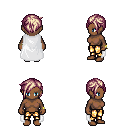
a pixel art fantasy rpg character, female body template, human, dark skin, white cape, gold greaves, white blonde pixie cut hairstyle, bracelets, four views (front, back, left, right), 2x2 character sprite sheet, small pixel art, hard edges, no anti-aliasing